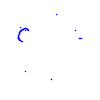
Particle: proton